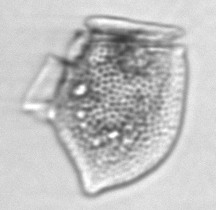
Label: Dinophysis_norvegica